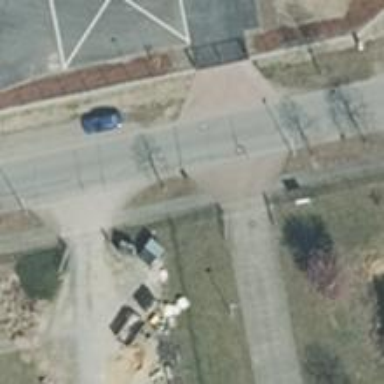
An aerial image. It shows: Sidewalk along the footway.